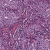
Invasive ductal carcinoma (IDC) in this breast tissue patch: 1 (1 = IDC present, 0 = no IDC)